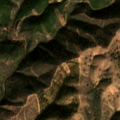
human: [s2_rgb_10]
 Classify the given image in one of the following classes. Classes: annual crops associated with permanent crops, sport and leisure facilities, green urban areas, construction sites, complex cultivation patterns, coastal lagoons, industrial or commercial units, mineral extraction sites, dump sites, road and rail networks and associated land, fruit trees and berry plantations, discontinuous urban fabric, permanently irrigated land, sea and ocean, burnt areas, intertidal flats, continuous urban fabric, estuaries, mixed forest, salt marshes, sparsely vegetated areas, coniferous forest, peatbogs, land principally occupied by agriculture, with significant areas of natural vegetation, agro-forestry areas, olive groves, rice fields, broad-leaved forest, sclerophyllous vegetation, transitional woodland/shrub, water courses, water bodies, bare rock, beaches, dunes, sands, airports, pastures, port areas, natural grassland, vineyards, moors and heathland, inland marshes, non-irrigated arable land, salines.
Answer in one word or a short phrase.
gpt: agro-forestry areas, broad-leaved forest, sclerophyllous vegetation, transitional woodland/shrub